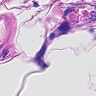
Metastatic tissue present: no